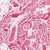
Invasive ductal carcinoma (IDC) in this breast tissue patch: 0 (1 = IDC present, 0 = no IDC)